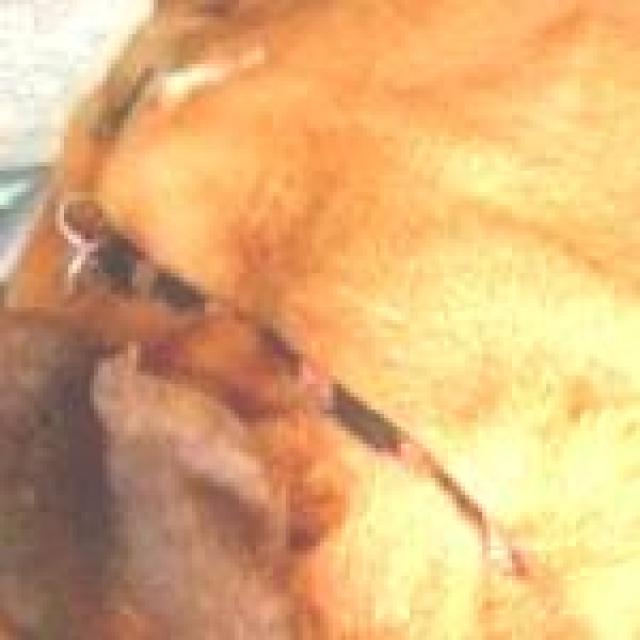
Healthy canine skin — no visible lesions, inflammation, or abnormalities. The skin and coat appear normal.